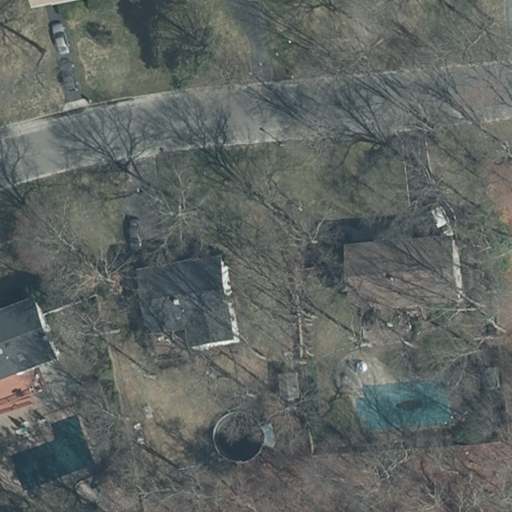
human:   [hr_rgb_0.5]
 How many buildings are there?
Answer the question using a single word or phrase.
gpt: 3

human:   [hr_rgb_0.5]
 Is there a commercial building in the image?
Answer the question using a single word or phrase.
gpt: no

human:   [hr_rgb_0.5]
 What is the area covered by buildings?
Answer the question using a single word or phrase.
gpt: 664m2

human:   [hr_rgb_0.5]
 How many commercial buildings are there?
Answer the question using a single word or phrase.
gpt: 0

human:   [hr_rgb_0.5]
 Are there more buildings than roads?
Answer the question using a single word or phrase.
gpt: yes

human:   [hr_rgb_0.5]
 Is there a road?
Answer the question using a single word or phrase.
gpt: yes

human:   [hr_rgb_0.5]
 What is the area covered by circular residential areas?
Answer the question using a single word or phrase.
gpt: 0m2

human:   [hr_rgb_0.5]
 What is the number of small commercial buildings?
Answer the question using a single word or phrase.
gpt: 0

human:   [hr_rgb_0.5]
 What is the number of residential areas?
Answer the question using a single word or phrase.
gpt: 1

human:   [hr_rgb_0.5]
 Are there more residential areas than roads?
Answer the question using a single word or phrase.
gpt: no

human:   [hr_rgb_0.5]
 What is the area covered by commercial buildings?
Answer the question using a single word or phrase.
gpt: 0m2

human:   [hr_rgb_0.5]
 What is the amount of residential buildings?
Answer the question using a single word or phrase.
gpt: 3

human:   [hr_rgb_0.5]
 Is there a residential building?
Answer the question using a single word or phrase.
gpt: yes

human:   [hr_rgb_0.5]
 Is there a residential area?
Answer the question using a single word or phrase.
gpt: yes

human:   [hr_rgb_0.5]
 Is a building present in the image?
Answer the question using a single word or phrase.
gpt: yes

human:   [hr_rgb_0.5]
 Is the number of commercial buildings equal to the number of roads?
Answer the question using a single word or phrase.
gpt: no

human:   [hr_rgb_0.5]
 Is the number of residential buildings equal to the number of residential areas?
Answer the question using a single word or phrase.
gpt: no

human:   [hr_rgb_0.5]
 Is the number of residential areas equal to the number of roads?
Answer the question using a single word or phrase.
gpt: yes

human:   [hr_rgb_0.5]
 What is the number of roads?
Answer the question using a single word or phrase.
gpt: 1

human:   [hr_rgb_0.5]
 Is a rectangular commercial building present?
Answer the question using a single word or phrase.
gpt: no

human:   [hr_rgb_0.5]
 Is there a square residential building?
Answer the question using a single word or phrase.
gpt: no

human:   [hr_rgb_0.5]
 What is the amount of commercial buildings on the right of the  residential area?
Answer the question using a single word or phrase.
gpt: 0

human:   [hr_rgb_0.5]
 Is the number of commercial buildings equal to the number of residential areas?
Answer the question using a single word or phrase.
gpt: no

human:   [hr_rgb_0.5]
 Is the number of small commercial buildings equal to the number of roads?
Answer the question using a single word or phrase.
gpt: no

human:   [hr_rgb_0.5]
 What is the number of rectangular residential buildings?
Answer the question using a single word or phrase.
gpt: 3

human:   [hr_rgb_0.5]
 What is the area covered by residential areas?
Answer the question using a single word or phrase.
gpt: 10632m2

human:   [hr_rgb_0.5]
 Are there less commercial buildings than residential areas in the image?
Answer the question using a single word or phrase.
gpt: yes

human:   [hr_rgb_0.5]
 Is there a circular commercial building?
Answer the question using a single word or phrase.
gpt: no

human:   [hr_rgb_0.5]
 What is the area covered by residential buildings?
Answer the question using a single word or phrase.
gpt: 664m2

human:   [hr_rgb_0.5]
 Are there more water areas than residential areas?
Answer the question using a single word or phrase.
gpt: no

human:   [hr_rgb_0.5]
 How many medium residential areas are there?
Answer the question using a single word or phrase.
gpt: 0

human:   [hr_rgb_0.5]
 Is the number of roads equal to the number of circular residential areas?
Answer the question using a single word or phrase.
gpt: no

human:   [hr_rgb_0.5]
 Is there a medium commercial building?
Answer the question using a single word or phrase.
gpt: no

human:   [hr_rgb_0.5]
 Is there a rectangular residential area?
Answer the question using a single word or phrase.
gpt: yes

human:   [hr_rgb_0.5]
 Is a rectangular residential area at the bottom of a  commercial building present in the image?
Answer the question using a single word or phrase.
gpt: no

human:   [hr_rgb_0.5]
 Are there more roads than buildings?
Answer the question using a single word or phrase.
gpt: no

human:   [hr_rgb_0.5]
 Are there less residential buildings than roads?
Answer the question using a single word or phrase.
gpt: no

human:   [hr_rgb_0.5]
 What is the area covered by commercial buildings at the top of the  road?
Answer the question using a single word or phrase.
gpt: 0m2

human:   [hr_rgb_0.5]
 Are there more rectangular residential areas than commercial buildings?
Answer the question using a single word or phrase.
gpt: yes

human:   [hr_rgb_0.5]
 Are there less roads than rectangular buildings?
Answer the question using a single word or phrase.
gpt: yes

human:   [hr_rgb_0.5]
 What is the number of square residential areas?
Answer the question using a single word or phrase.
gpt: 0

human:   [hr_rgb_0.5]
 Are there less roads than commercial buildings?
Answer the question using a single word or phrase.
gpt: no

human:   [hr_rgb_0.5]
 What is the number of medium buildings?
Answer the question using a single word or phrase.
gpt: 3

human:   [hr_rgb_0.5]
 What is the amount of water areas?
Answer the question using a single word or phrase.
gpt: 0

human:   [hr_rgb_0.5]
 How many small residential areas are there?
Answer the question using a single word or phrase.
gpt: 0

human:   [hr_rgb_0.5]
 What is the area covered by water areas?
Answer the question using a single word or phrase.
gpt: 0m2

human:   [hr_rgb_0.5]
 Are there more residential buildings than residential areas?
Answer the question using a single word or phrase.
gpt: yes

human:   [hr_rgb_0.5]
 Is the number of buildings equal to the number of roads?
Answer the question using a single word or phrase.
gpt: no

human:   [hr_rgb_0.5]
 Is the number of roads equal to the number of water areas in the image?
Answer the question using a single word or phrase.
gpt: no

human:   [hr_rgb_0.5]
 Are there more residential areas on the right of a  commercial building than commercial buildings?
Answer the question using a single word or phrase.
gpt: no

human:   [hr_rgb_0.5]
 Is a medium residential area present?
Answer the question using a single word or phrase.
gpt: no

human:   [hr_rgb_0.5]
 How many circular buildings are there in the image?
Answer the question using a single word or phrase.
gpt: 0

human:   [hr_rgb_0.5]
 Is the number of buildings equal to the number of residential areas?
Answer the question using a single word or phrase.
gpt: no

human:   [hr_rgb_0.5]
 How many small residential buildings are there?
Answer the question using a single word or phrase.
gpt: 0

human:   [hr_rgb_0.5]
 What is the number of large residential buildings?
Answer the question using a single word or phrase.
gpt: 0

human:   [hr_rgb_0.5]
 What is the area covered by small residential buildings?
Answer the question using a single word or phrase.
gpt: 0m2

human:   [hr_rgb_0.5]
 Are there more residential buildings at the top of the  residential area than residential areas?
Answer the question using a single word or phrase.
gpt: yes

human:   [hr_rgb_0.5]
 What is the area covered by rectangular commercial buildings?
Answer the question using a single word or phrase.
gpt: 0m2

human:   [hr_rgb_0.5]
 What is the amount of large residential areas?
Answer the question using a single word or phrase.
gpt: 1

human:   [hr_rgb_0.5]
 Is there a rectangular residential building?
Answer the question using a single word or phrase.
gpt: yes

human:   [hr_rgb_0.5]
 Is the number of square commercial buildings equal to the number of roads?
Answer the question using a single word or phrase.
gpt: no

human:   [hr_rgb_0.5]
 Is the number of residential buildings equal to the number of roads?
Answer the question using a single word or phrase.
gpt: no

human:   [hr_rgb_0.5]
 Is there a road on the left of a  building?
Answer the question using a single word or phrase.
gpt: no

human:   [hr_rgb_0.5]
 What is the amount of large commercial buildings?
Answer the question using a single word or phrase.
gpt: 0